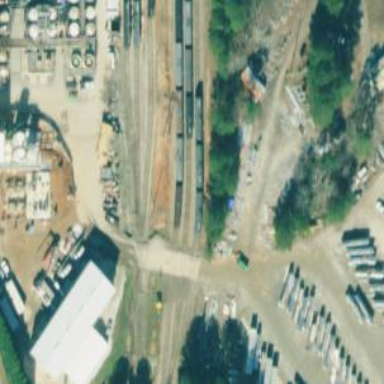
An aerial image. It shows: Railway spur service.